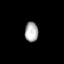
Tissue: lung
Cell type: Epithelial cells
Senescence score: 0.2352
Nuclear area (px): 258
Mean DAPI intensity: 173.872